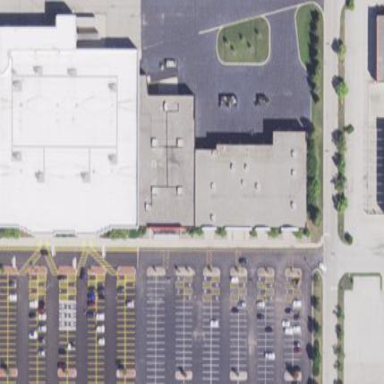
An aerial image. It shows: Retail building.